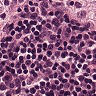
Metastatic tissue present: no